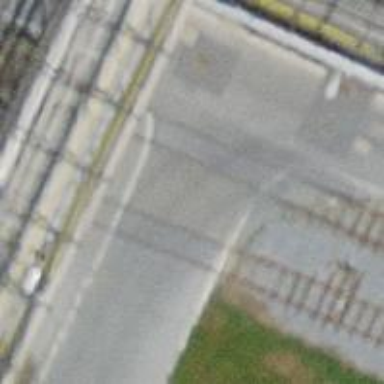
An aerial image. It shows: Level crossing along the railway.